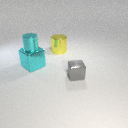
small gray metal cube to the right of large cyan metal cube